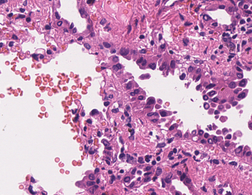
Tumor epithelial tissue: yes
Tumor-associated stroma tissue: yes
Normal tissue: no